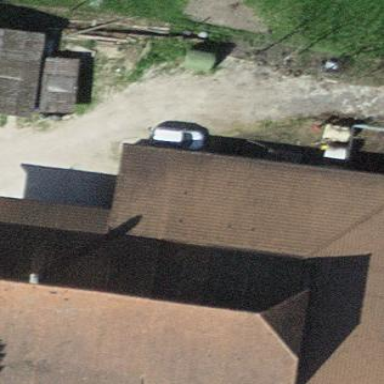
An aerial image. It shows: Farm building.